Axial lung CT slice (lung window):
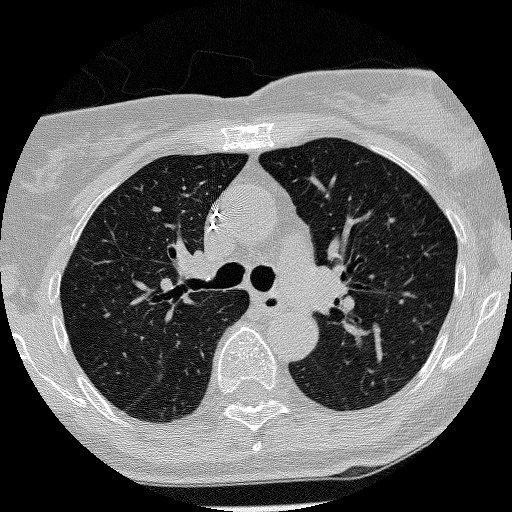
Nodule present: no